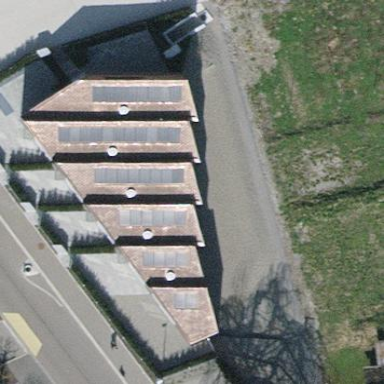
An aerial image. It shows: Terrace building.